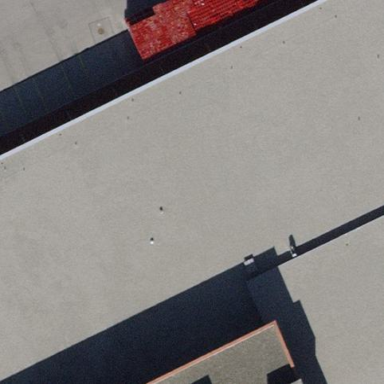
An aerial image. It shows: Warehouse with flat roof.